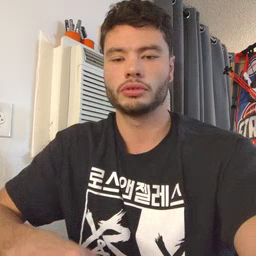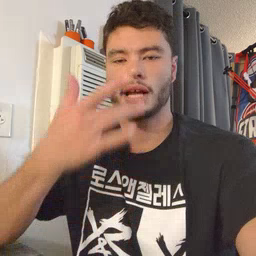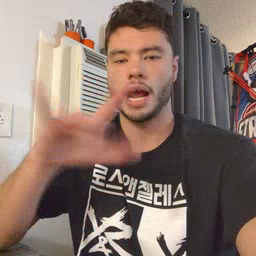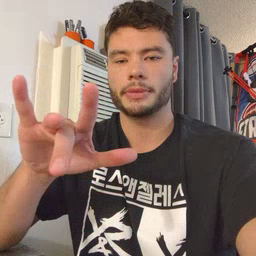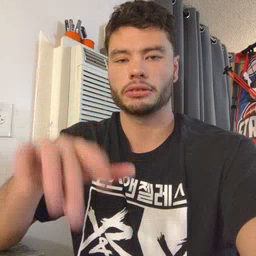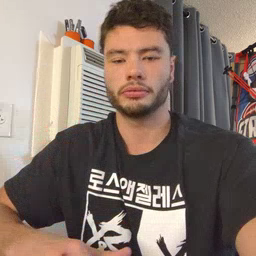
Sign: empty